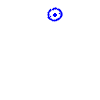
Particle: proton